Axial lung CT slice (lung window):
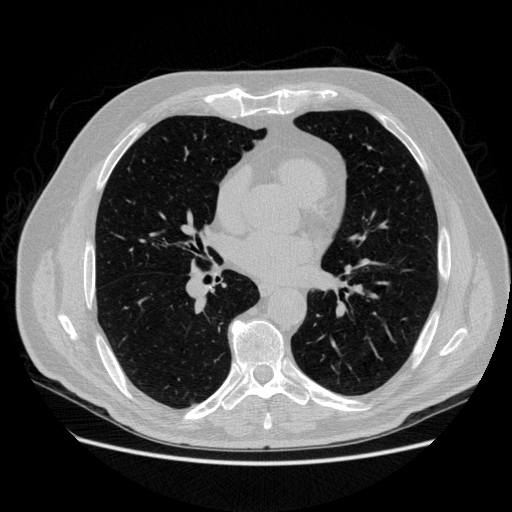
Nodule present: no